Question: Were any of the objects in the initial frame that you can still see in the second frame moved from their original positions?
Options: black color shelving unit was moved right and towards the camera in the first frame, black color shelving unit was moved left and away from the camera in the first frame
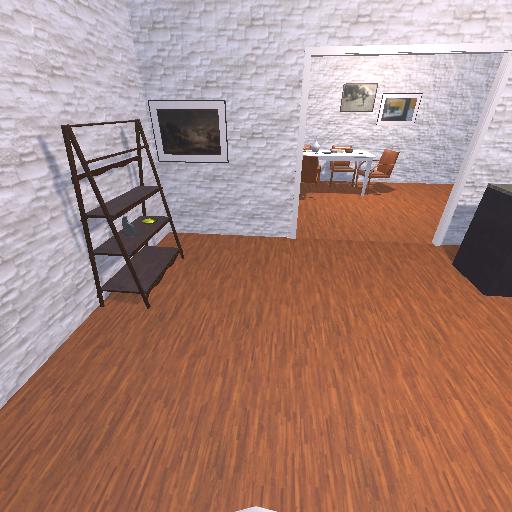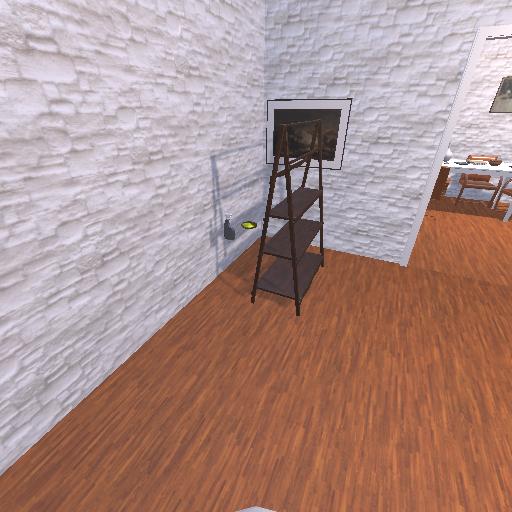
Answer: black color shelving unit was moved right and towards the camera in the first frame